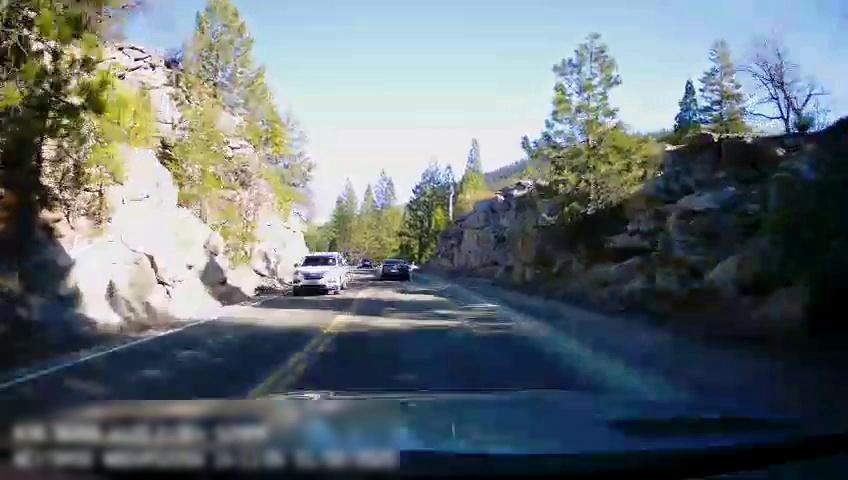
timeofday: Day
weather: Sunny
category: Drivable Space
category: Vehicles | Car
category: Vehicles | Car
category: Vehicles | SUV
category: Lanes | Opposite Lane
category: Lanes | Current Lane
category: Lanes | Opposite Lane
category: Lanes | Current Lane